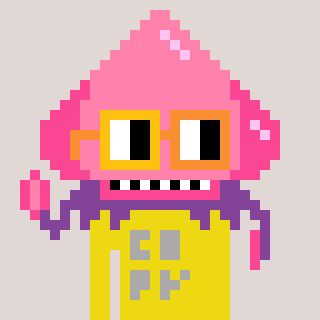
a pixel art character with square yellow and orange glasses, a squid-shaped head and a yellow-colored body on a warm background